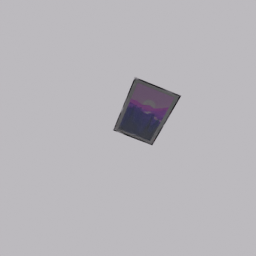
Label: decoration